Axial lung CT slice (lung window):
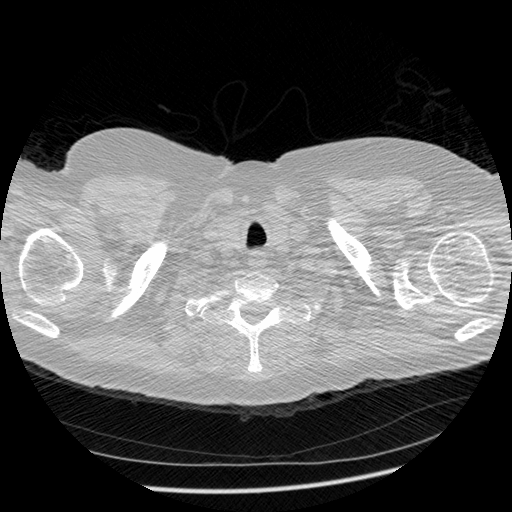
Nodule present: no